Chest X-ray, PA view. Patient: 28 years old, sex F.
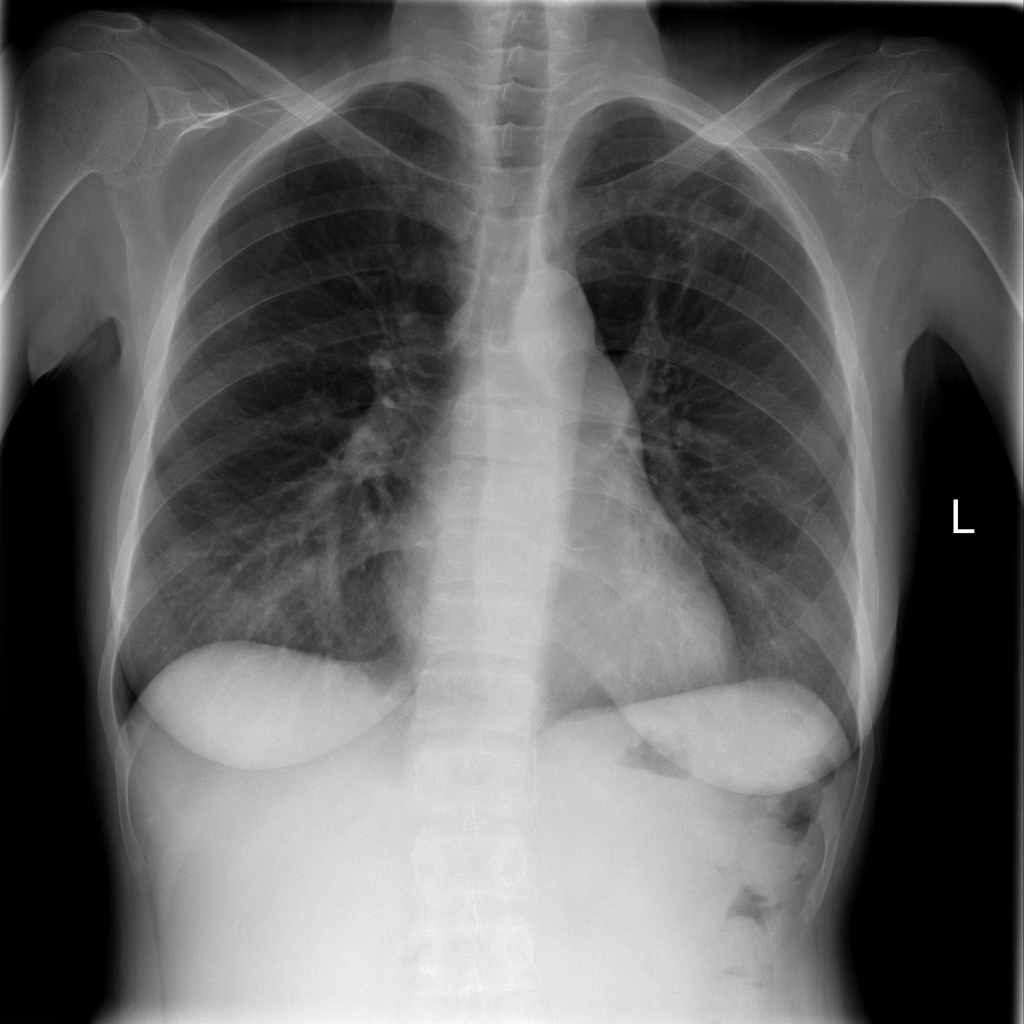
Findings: Consolidation, Infiltration